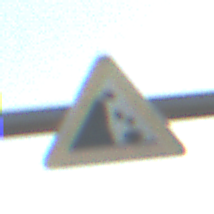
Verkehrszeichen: SteinschlagLinks
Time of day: SunriseSunset
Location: Outdoor (Nature)
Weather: PartlyCloudy
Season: NotSpecified
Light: Natural